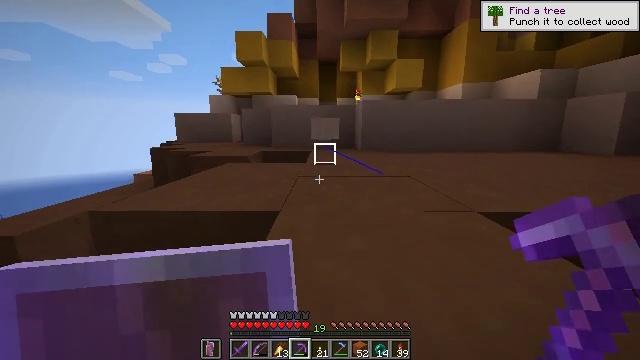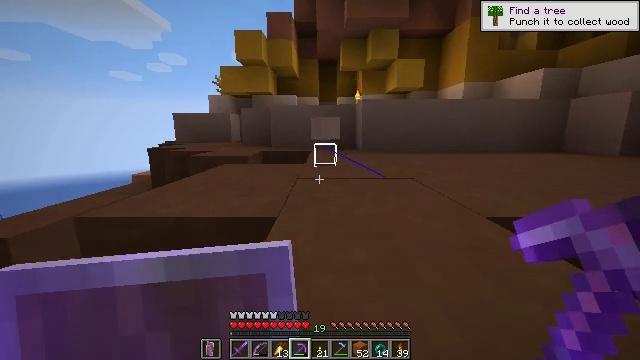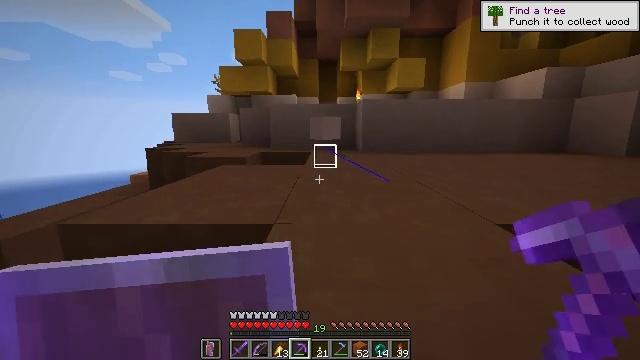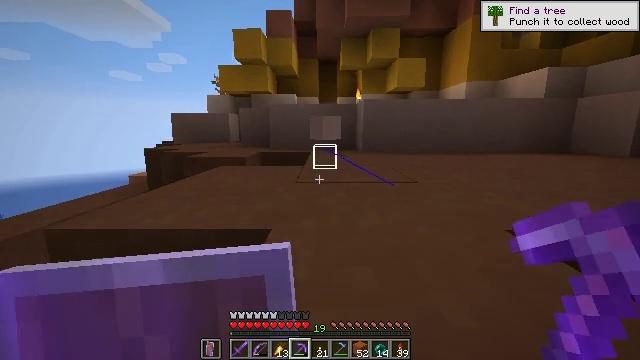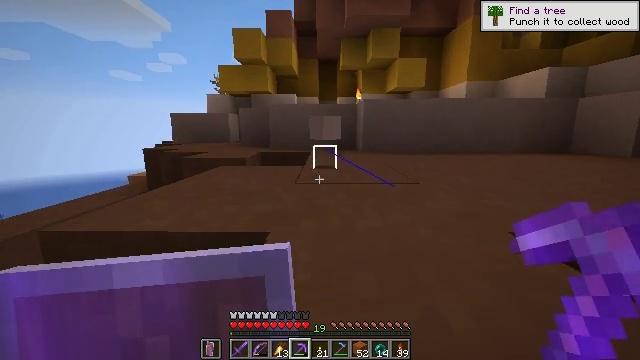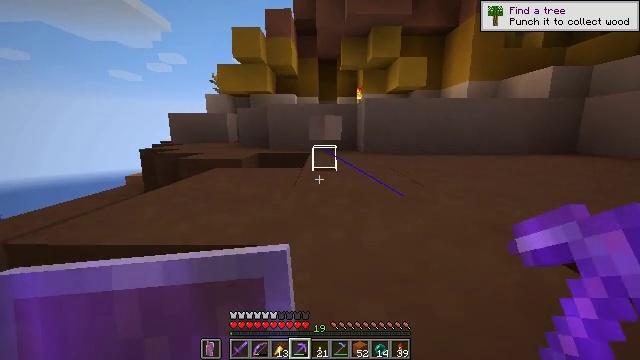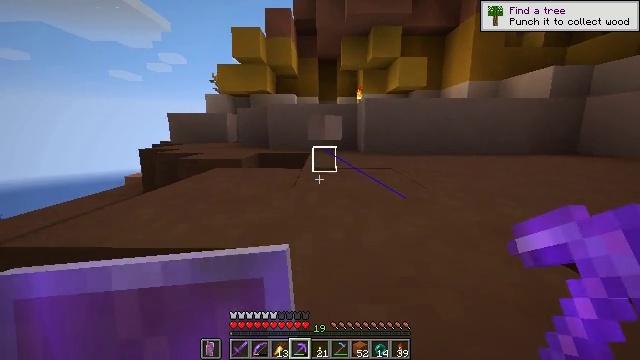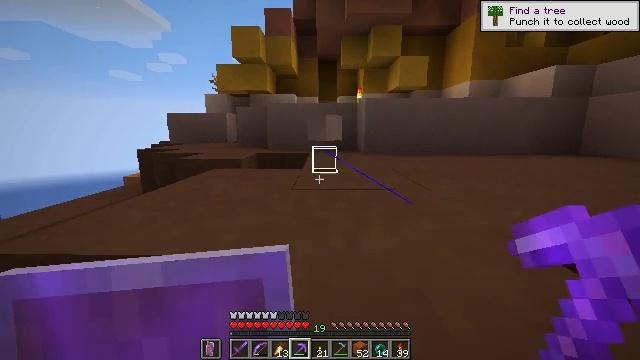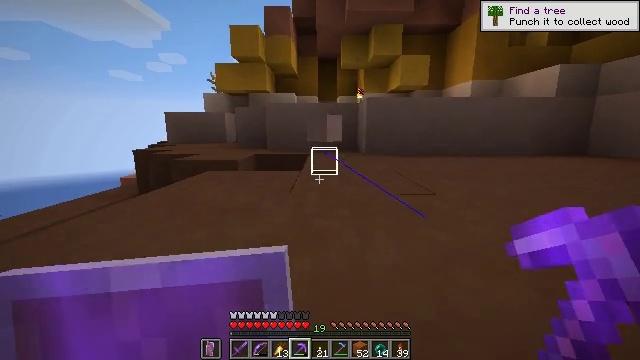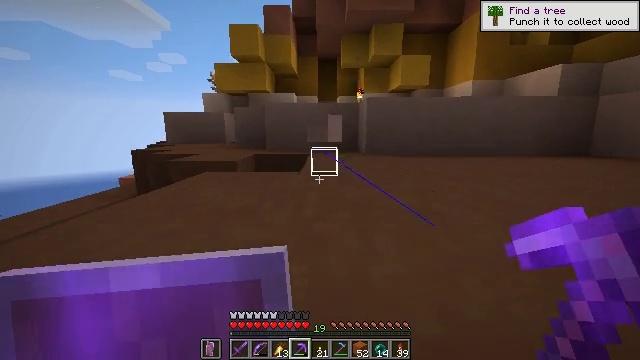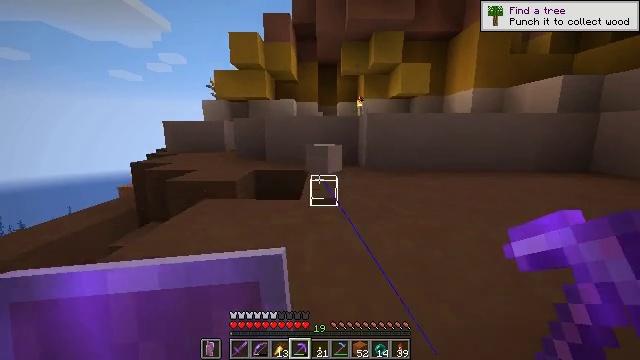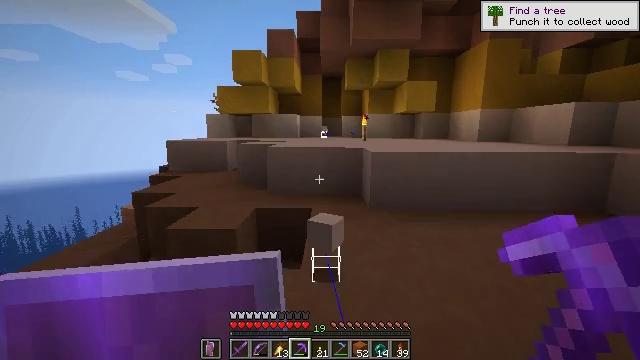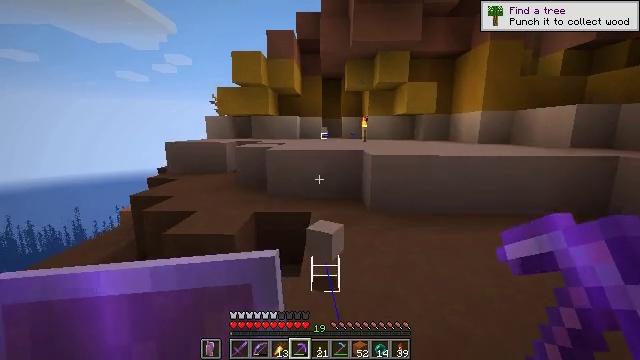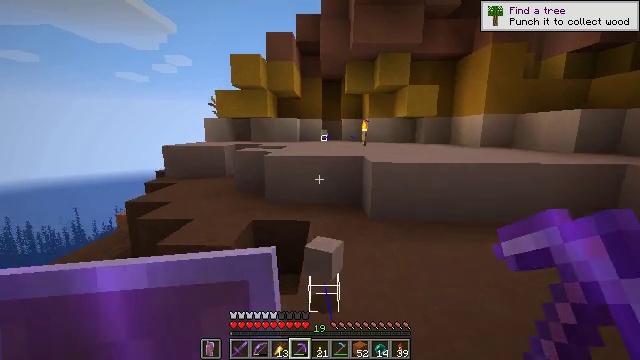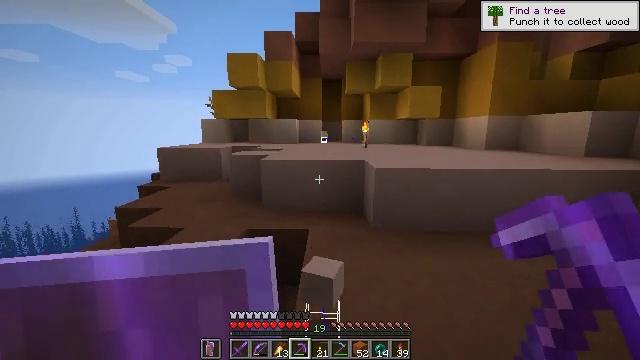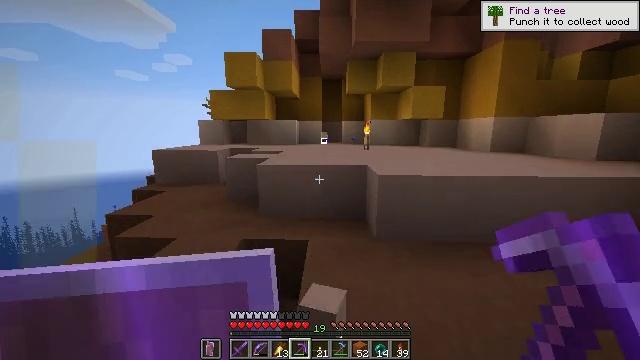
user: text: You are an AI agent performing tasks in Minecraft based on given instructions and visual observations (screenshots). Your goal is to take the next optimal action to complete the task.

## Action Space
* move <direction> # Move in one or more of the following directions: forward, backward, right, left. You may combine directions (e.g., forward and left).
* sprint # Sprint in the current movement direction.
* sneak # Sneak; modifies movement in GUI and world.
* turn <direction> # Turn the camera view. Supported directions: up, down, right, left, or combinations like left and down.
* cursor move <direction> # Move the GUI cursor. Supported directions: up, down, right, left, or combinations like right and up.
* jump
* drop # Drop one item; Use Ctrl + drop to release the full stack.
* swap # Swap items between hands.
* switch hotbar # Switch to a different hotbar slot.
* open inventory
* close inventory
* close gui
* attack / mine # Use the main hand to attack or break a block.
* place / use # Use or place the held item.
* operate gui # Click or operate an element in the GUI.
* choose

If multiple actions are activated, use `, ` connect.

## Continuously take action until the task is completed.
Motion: motion action
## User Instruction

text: Break the white terracotta block.
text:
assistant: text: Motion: move forward
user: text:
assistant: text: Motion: move forward
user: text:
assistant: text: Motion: move forward
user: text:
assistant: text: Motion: move forward
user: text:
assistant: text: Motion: move forward
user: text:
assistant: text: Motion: move forward
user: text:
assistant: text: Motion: move forward
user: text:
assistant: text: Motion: move forward
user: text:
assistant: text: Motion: move forward
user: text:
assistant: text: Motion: move forward
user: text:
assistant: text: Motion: move forward
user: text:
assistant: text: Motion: move forward
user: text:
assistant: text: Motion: move forward
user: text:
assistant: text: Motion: move forward
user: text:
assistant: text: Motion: move forward
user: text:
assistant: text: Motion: move forward
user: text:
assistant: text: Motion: move forward
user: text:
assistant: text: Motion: move forward
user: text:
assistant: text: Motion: move forward
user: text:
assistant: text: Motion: move forward
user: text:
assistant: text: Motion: move forward
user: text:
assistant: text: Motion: move forward
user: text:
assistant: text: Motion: move forward, turn right and down
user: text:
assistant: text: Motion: move forward, turn right
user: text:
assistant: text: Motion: move forward
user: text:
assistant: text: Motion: move forward
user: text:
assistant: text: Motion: move forward, sprint, turn left and up
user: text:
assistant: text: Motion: move forward, sprint, turn left
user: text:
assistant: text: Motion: move forward, sprint, jump
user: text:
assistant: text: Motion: move forward, sprint, jump